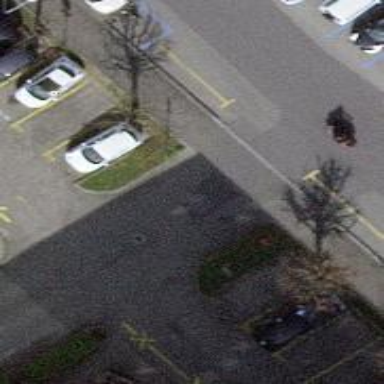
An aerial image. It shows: Parking aisle designated as service road.